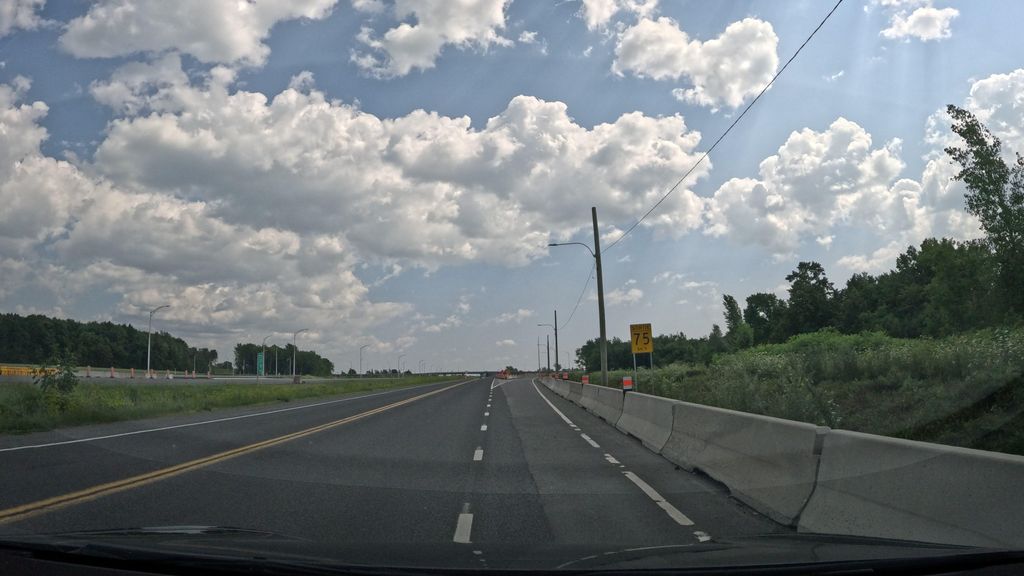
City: montreal